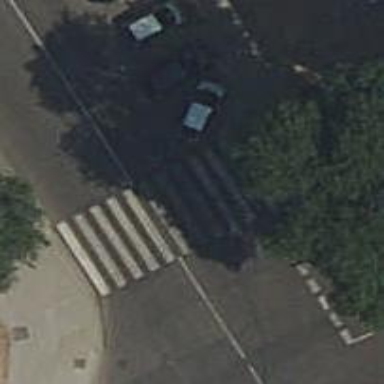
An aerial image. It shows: Uncontrolled zebra crossing on the road.